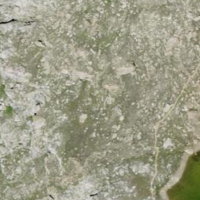
EUNIS habitat code: 48
Species observed at this site:
Rhododendron ferrugineum
Pyrrhocorax graculus